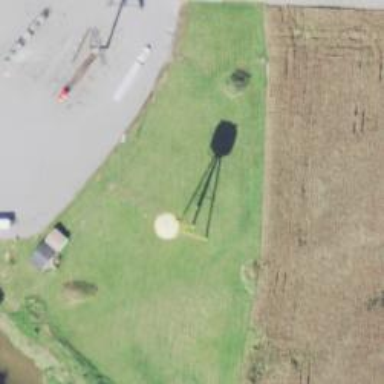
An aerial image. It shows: Water tower that is man-made.